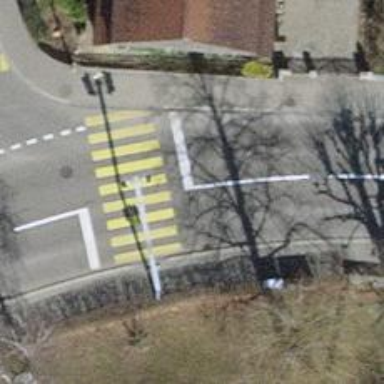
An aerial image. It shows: Road with traffic signals.